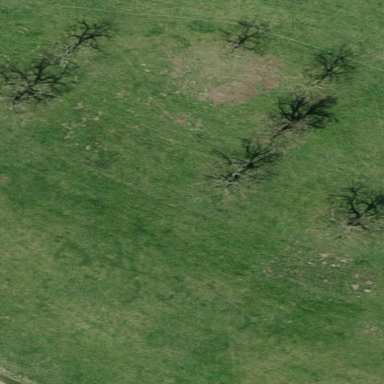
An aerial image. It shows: Orchard.